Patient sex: M
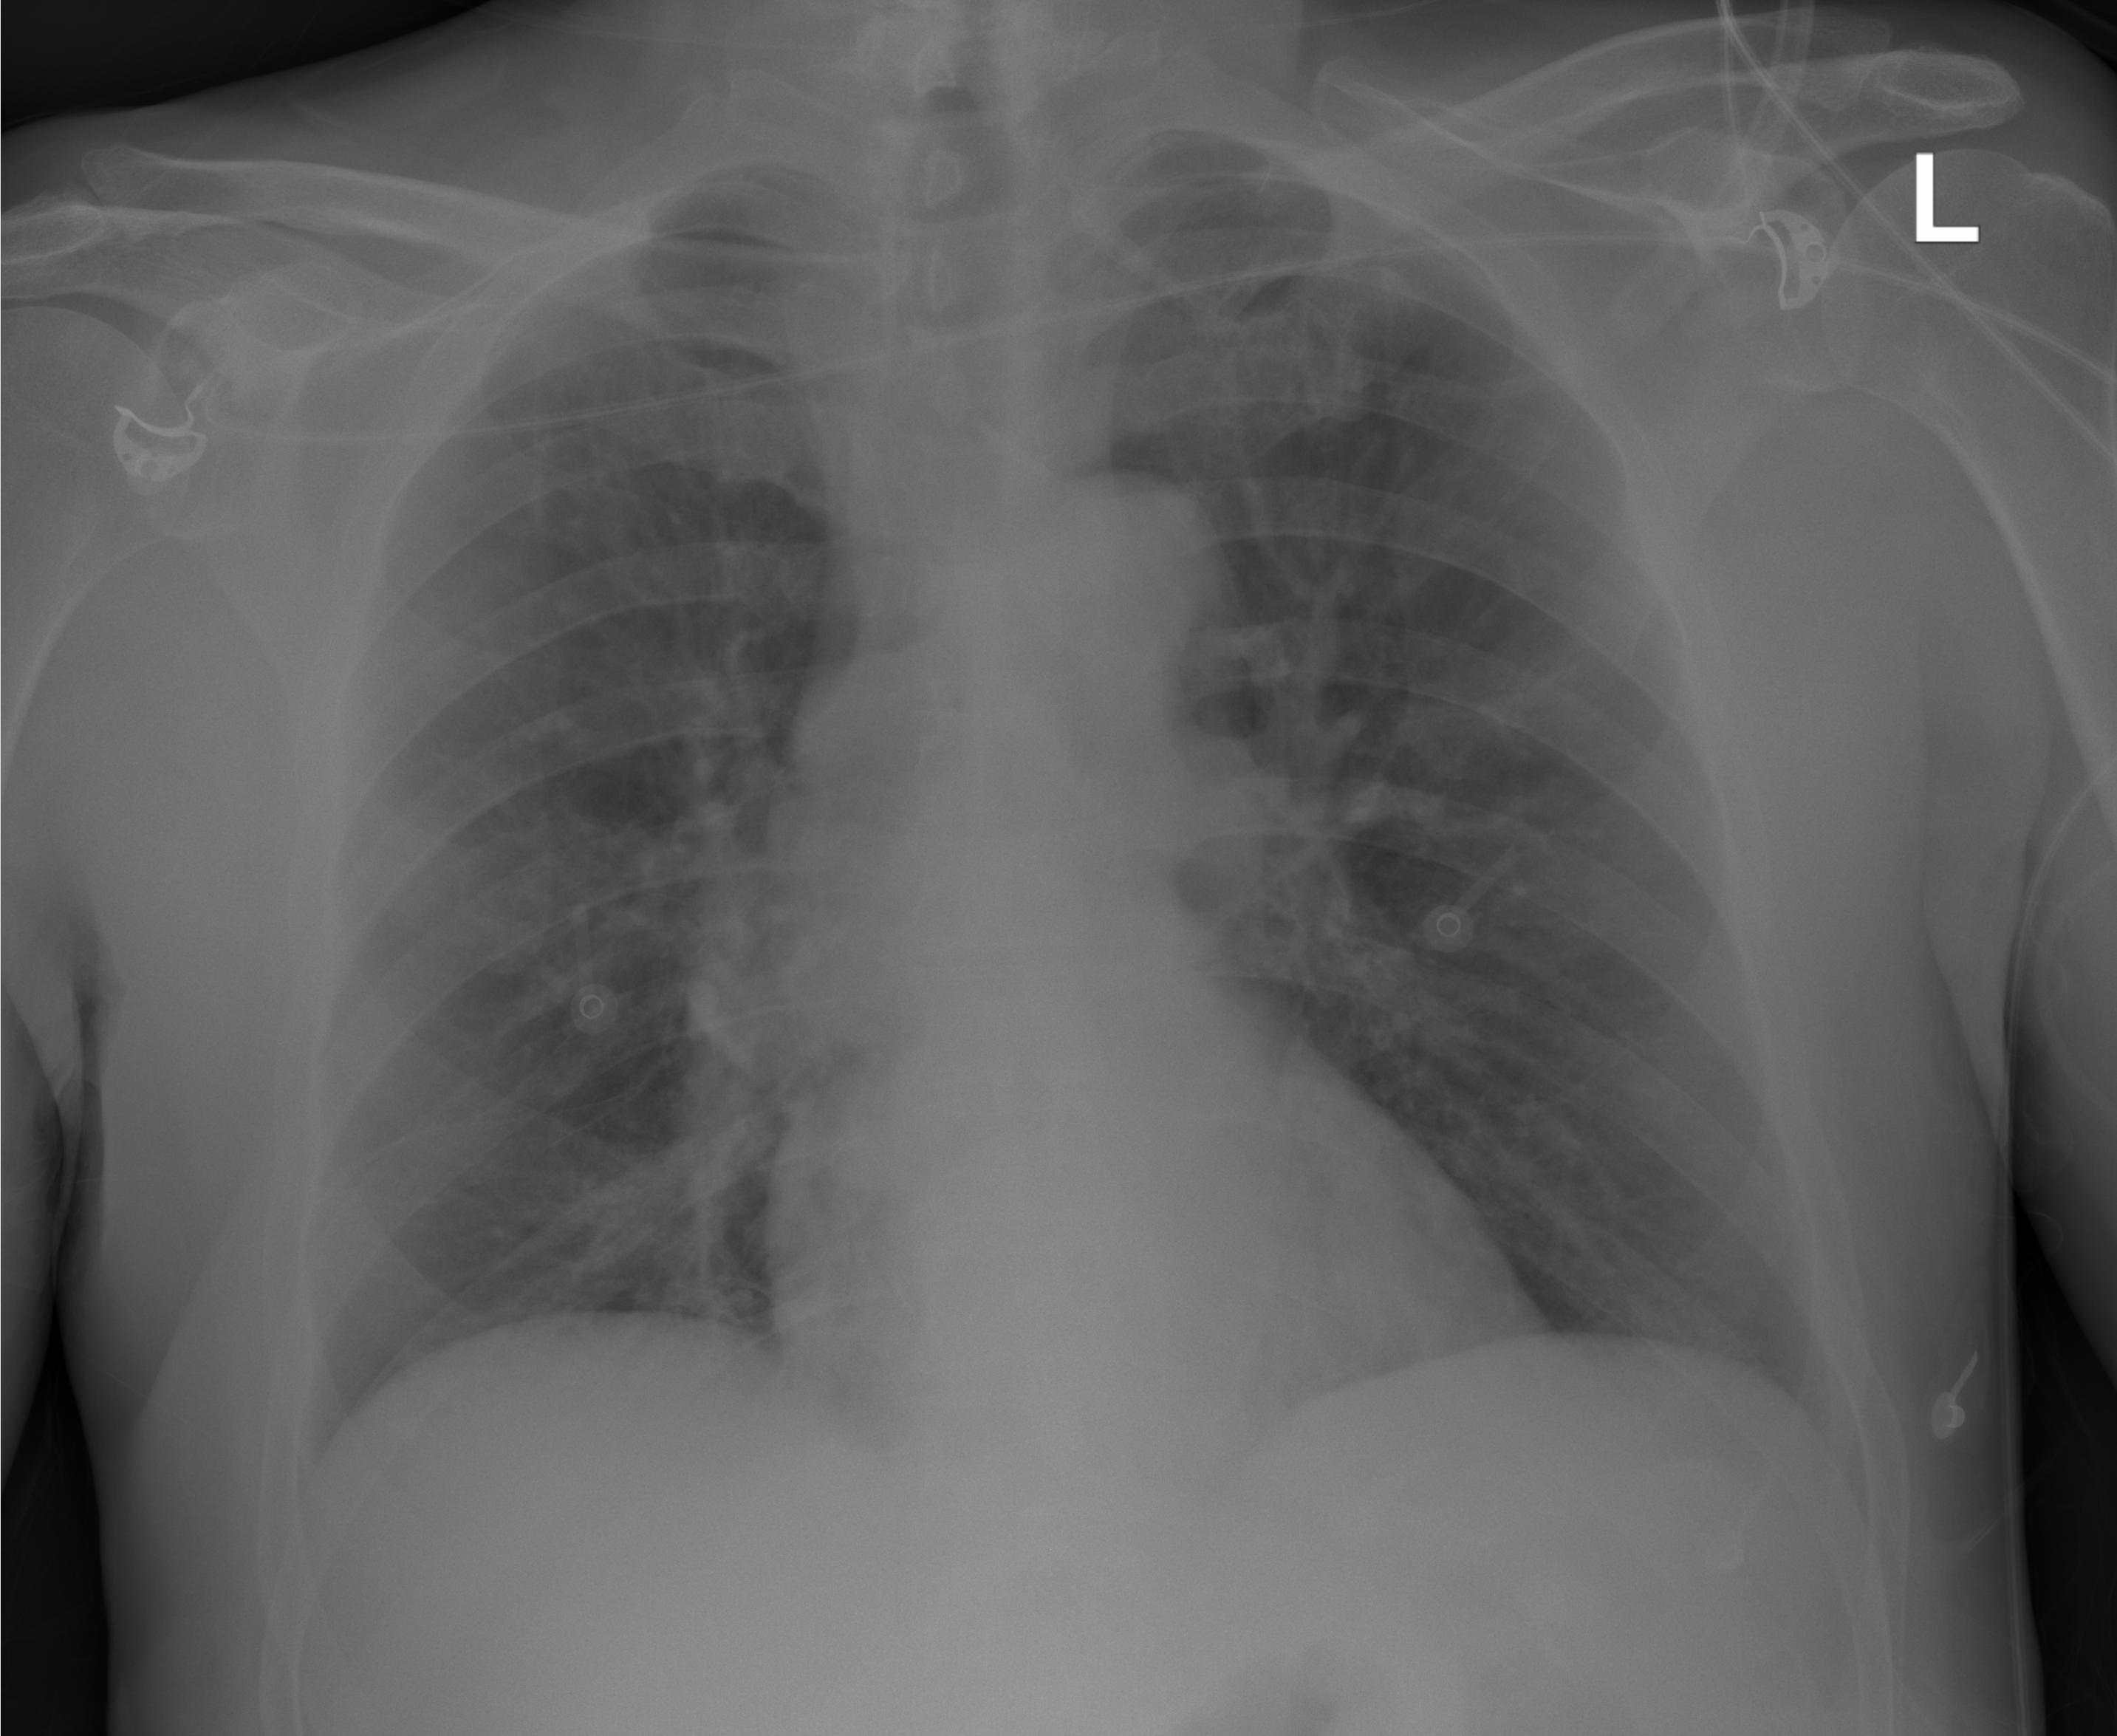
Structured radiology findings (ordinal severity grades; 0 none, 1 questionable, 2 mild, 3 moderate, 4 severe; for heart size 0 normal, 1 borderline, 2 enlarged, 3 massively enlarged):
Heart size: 0
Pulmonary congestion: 0
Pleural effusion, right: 0
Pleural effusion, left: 0
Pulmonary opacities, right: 1
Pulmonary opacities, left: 0
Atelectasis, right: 0
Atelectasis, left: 0